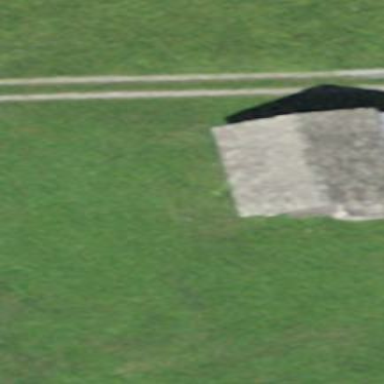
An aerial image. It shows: Shed.